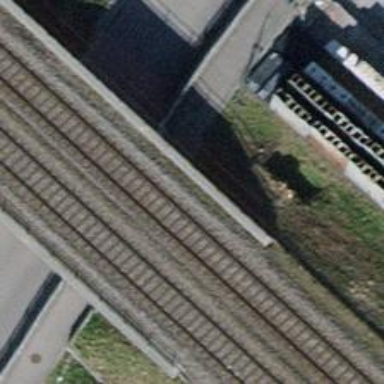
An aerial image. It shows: Railway track with contact lines for electrification.